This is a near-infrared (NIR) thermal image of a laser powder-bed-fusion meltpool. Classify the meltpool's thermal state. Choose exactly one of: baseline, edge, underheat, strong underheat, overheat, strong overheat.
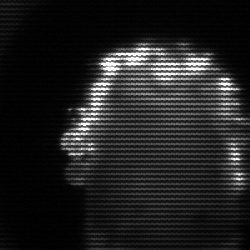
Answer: baseline